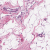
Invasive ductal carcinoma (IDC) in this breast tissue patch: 0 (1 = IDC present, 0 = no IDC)